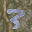
Label: 3